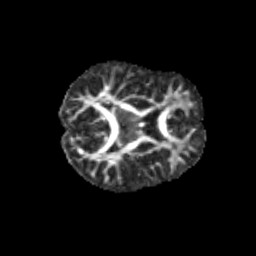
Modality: FA
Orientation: axial
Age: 12
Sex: male
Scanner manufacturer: siemens
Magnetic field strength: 3 T
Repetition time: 3.8 s
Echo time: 0.07 s